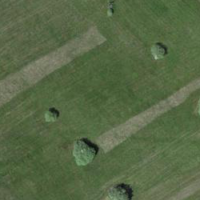
EUNIS habitat code: 16
Species observed at this site:
Ciconia ciconia